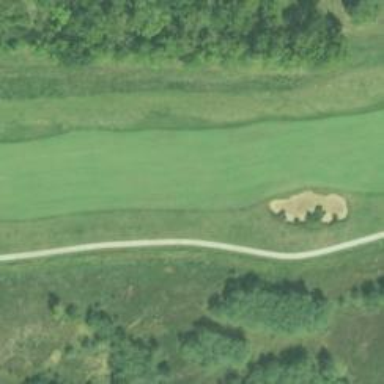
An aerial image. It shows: Golf hole.